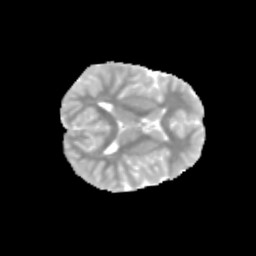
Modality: MD
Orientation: axial
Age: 12
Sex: male
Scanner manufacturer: siemens
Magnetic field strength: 3 T
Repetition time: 3.8 s
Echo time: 0.07 s